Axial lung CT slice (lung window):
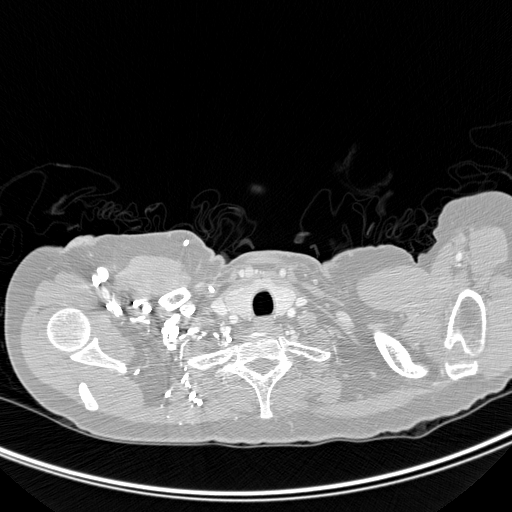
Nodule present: no